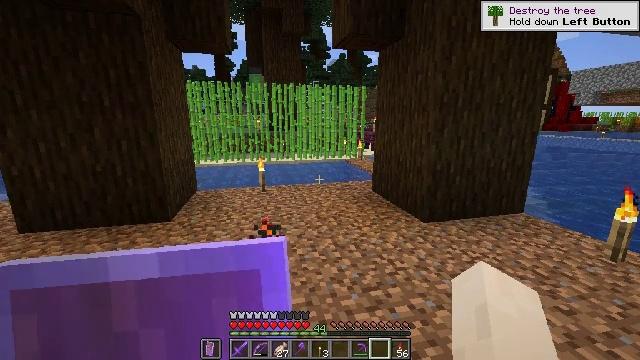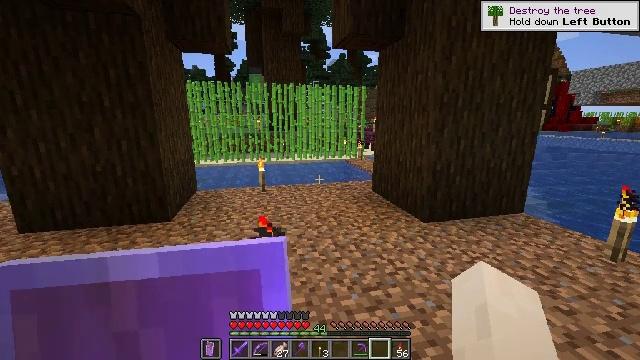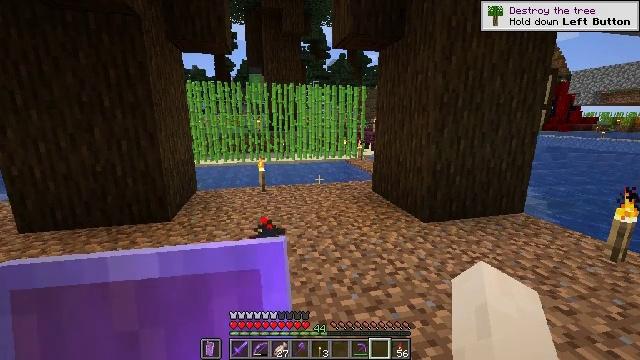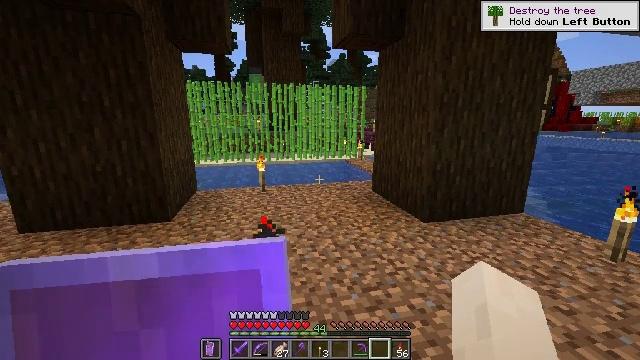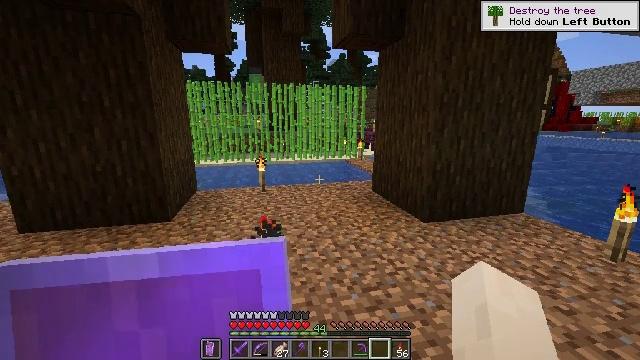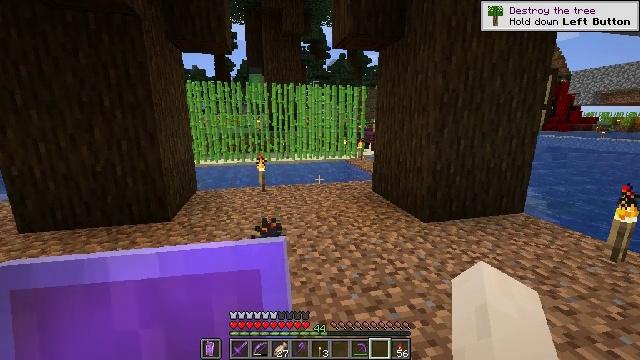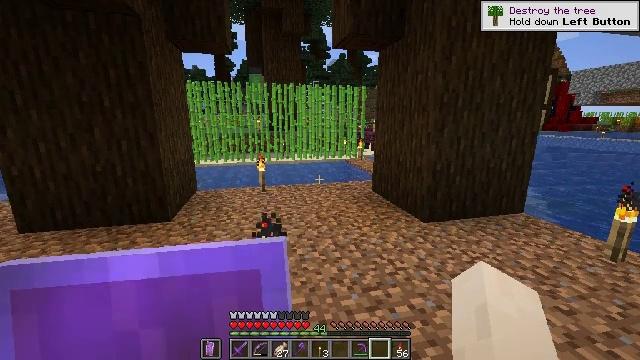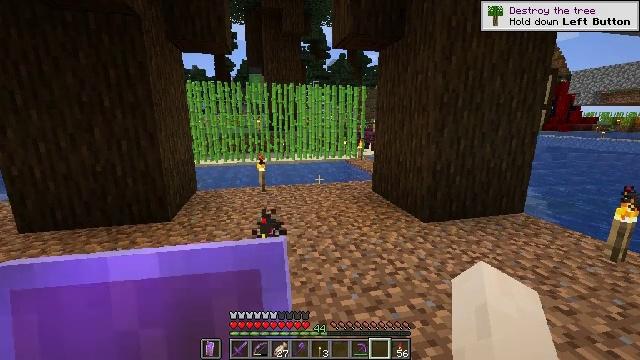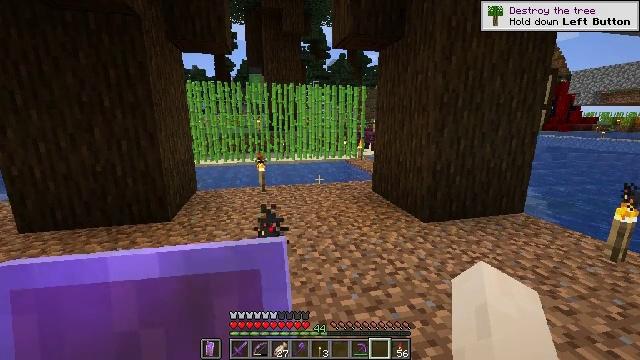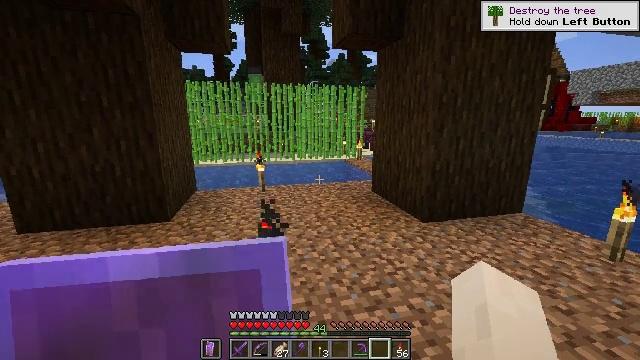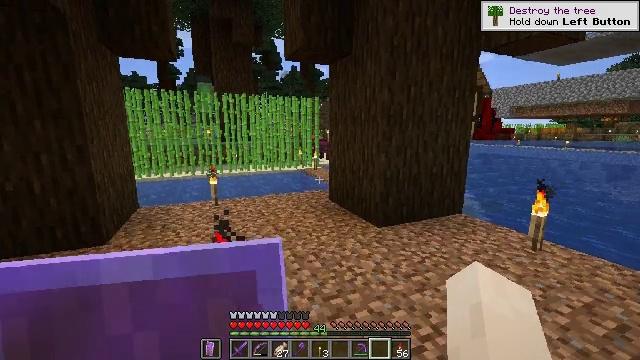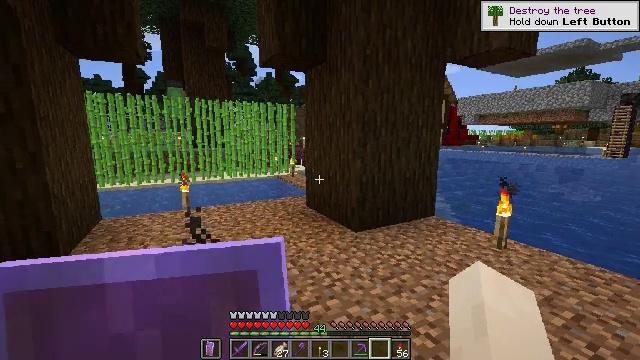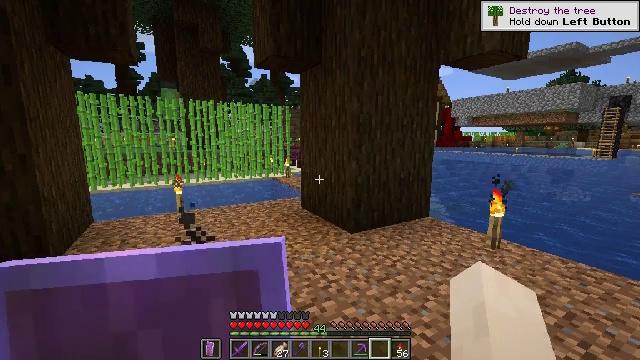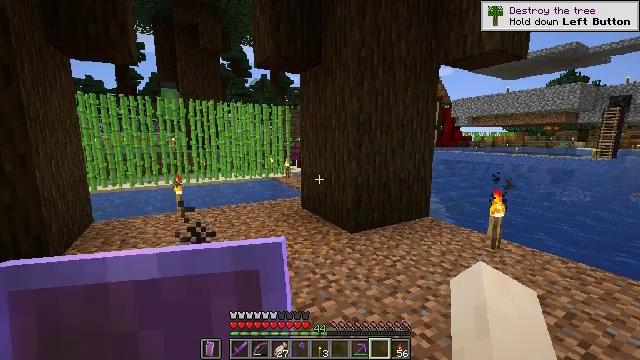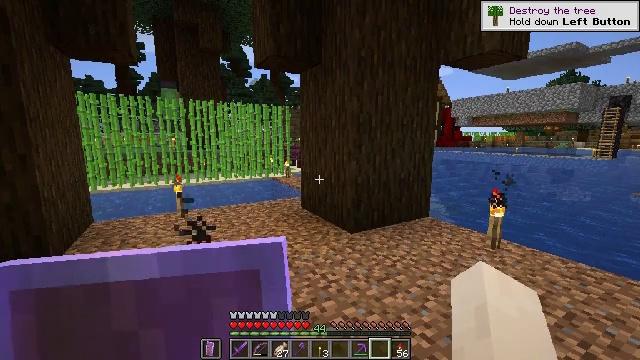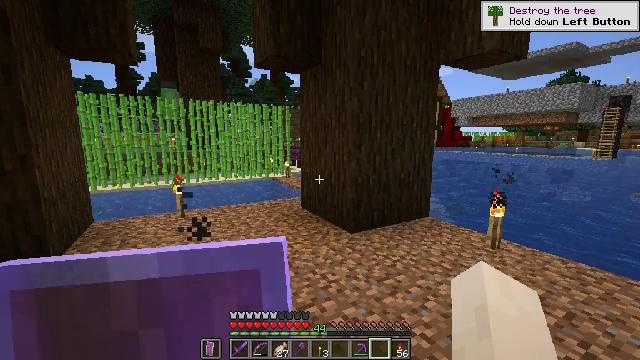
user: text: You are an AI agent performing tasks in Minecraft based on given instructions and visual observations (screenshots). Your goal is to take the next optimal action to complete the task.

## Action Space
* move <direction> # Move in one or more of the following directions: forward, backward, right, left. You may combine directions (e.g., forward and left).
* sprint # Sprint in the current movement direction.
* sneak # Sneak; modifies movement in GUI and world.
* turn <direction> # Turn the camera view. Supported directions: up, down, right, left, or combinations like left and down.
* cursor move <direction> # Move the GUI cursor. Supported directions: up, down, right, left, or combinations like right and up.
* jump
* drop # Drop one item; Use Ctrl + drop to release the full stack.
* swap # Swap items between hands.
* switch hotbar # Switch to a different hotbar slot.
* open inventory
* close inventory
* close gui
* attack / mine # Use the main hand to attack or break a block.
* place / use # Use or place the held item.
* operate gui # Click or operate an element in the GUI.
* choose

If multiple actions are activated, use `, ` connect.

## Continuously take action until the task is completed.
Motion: motion action
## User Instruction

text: Gather bone block for bone meal.
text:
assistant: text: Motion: no_op
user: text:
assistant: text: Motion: no_op
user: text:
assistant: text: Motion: no_op
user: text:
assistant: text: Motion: no_op
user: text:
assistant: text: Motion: no_op
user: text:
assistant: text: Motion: no_op
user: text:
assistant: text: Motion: no_op
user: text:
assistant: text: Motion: no_op
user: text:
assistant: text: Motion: no_op
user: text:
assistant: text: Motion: turn right and up
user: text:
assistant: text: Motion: turn right and up
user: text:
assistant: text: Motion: turn right
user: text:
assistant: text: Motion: no_op
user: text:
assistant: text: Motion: no_op
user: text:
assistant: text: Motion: no_op
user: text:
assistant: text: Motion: no_op
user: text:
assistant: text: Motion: no_op
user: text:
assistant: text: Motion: no_op
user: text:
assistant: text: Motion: no_op
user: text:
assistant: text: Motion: no_op
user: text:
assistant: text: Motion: no_op
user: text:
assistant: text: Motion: no_op
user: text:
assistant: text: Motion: no_op
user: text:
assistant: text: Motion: no_op
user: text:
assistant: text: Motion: move forward
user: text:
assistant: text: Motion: move forward
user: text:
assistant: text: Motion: move forward
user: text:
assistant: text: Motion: move forward
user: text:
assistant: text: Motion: move forward, turn left
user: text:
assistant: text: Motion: move forward, turn left and down